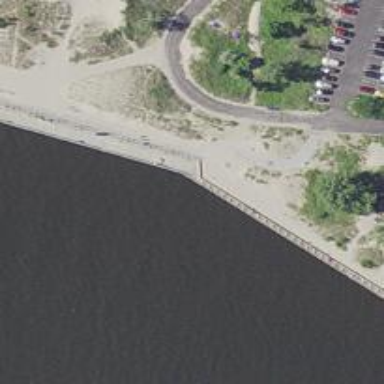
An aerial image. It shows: Footway road passing over bridge. The bridge has historic lighthouse and man-made pier.